Question: I've been looking into some graphing libraries but have only found ones for bar graphs, pie charts, scatter plots, and other things that are not what I'm looking for... How do I make a graph with directed lines of different thicknesses between labels, indicating the strength of the connection between the two? (Also, what is this called, more specifically than "graph"?)
Here's a sketch:

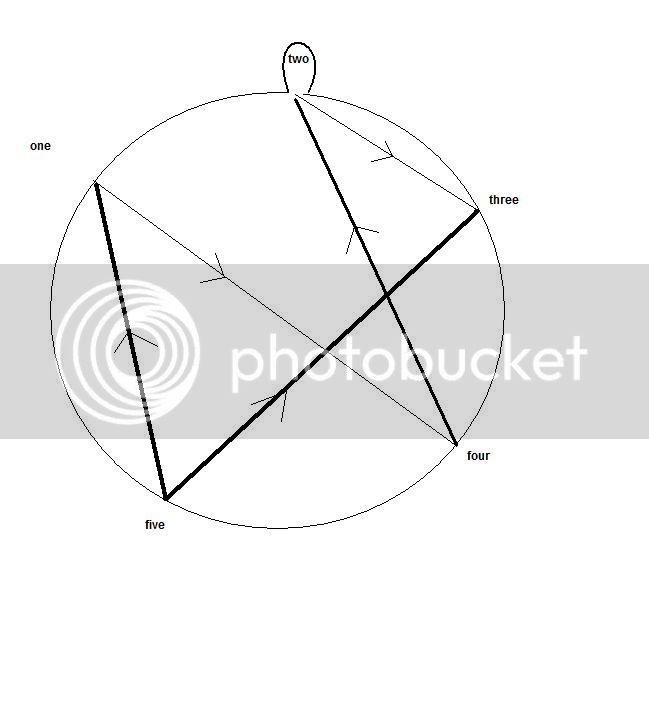
Answer: You can try using the following for the circle
'''
canvas.drawCircle(cx, cy, radius, paint);
'''
for the lines you can try using the
'''
canvas.drawLine(startX, startY, endX, endY, paint);
'''
with different paint objects.
You can also have a look at the android.graphics.Path class.
Thanks!